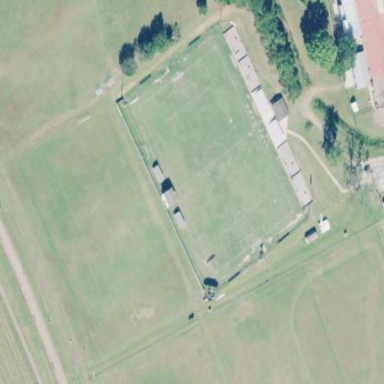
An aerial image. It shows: Sports center with focus on soccer.